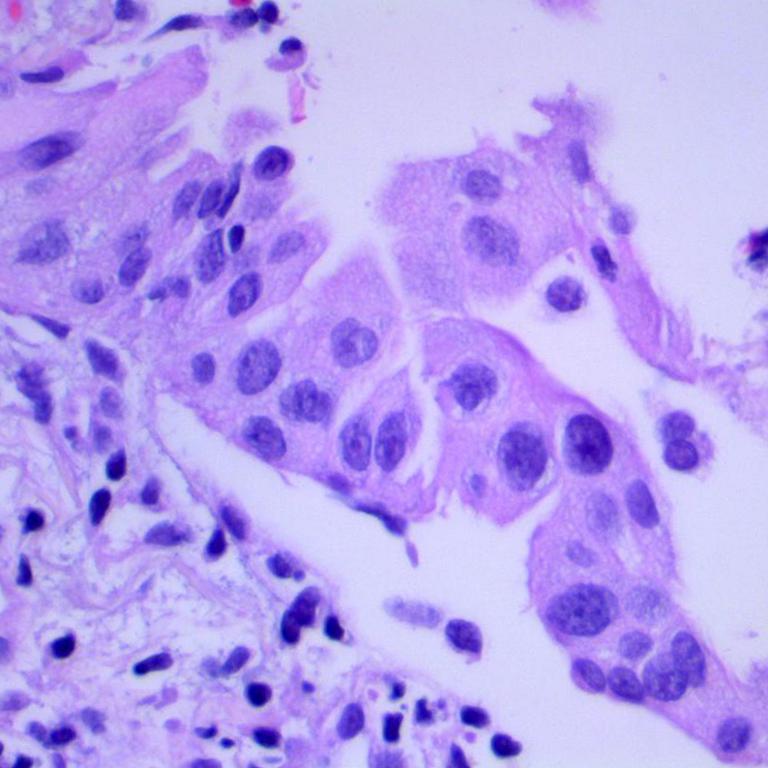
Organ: lung
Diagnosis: adenocarcinomas